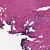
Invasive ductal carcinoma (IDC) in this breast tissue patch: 0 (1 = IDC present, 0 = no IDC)